Question: >
<URL>
I'm trying to simulate a pinch gesture so I can zoom out in a map, but I can't seem to figure out how?! Seems to me like a rookie problem, but everywhere I've checked they tell me there's supposed to be a pinch button in the toolbar on the right in the emulator.

Any ideas?
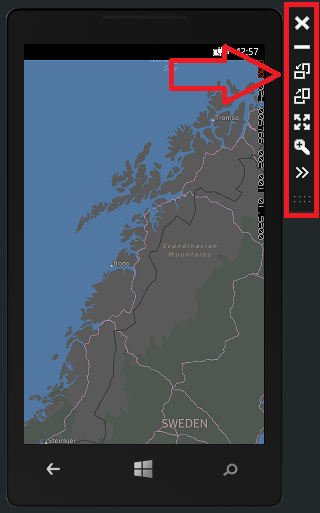
Answer: The Windows Phone emulator only supports multitouch gestures with a multitouch device. You would have to have a screen, or touchpad to work with it. Also, there has been comments about using two mice and there is a project on codeplex <URL> for it.
A short video demonstration about using MultiTouchVista to emulate a pinch gesture on Windows Phone can be found here: <URL>